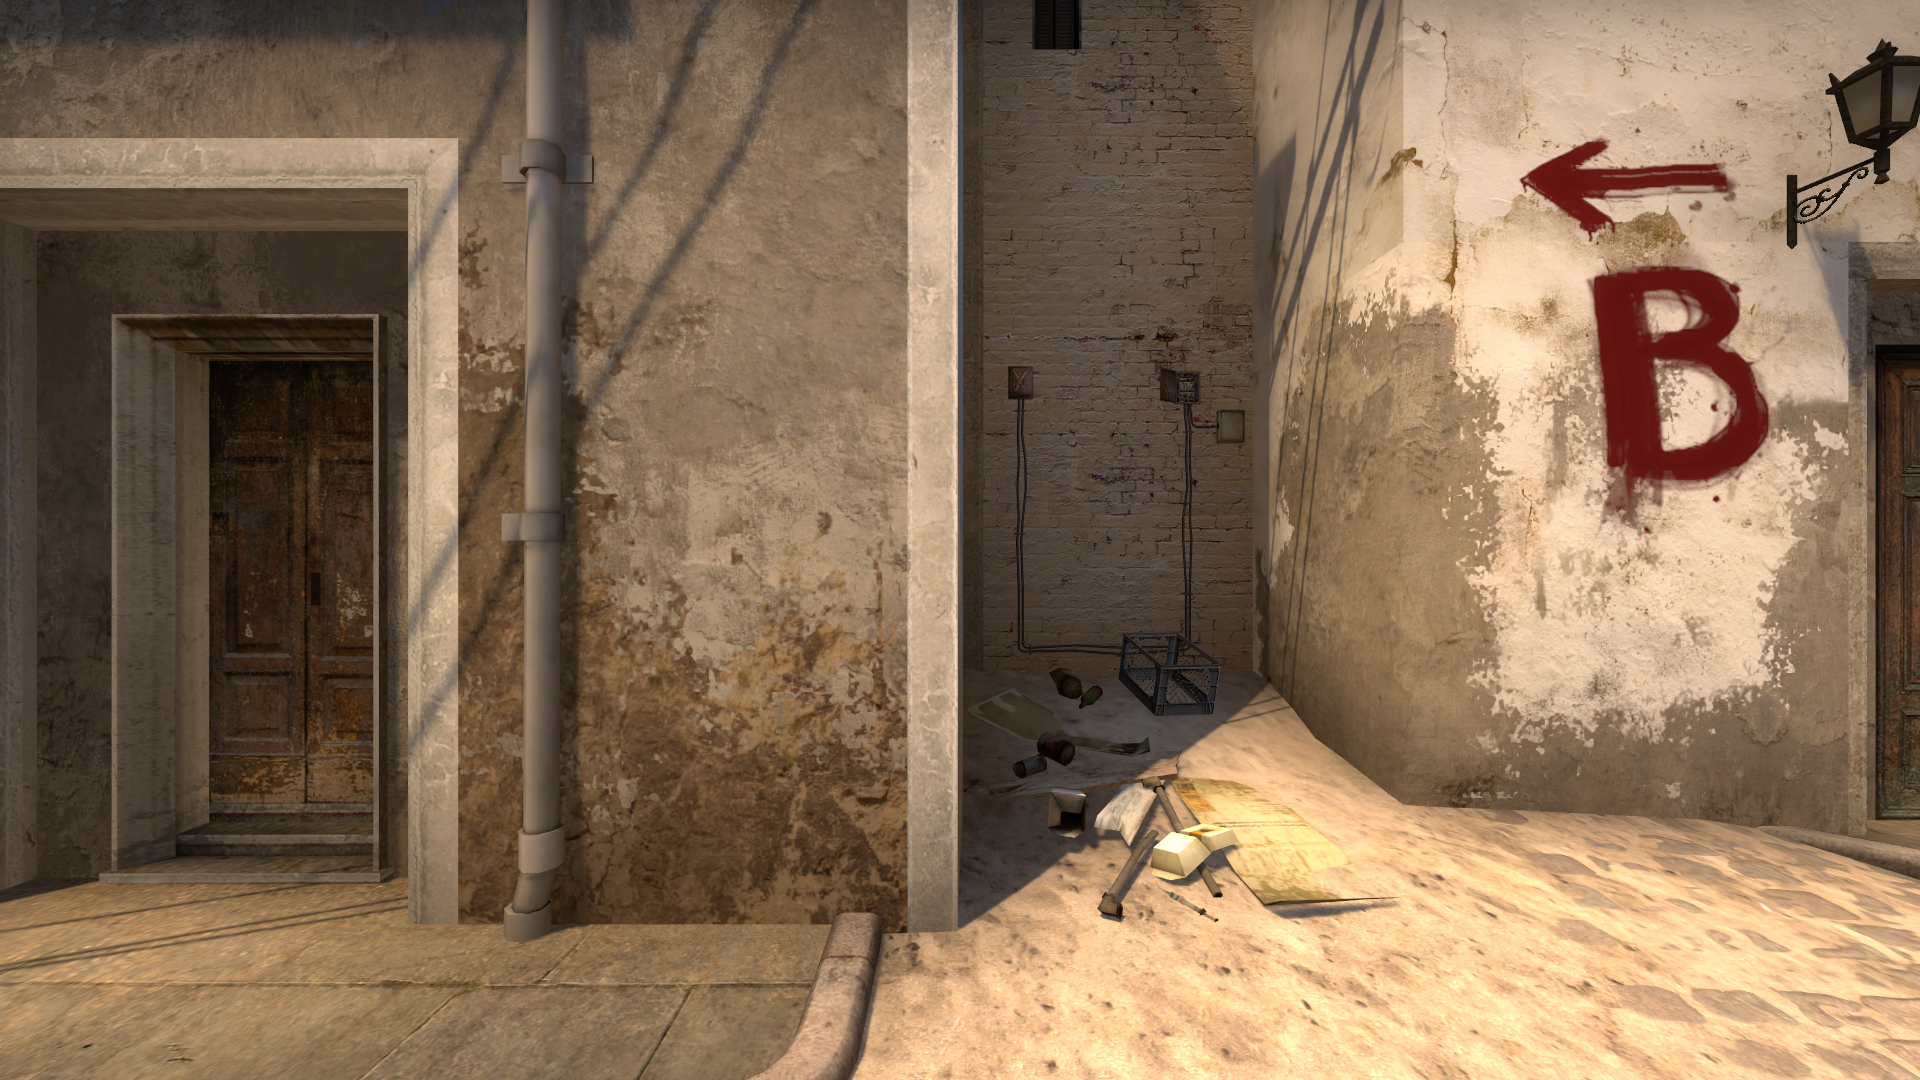
Map: de_mirage